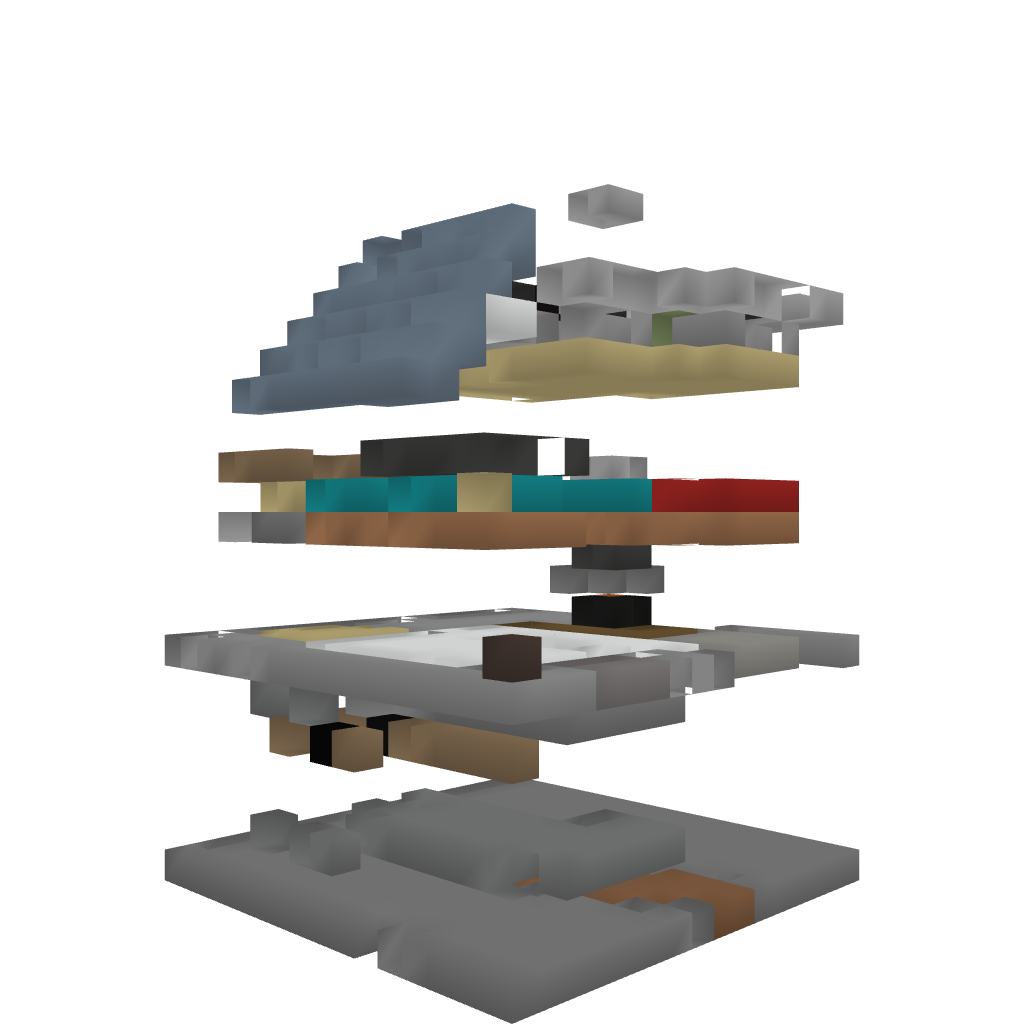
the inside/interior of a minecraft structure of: A Schwoerer Haus Building